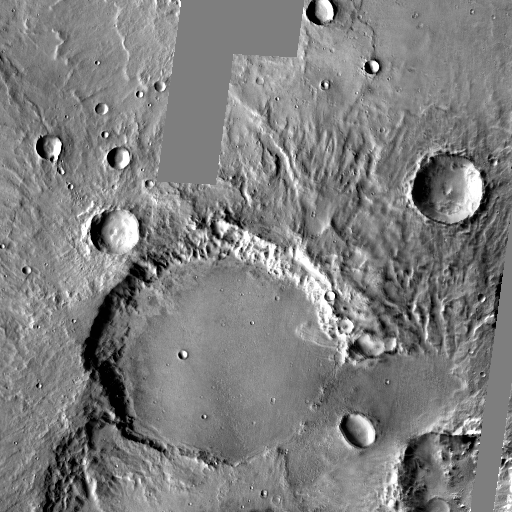
Crater classes present: Background, Other, Layered, Buried, Secondary